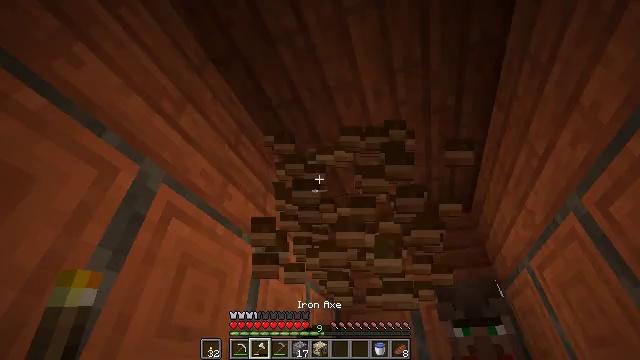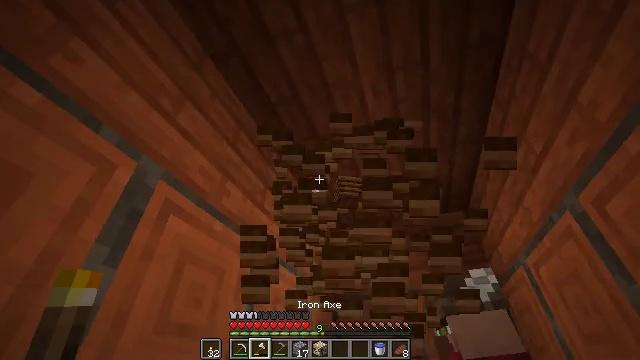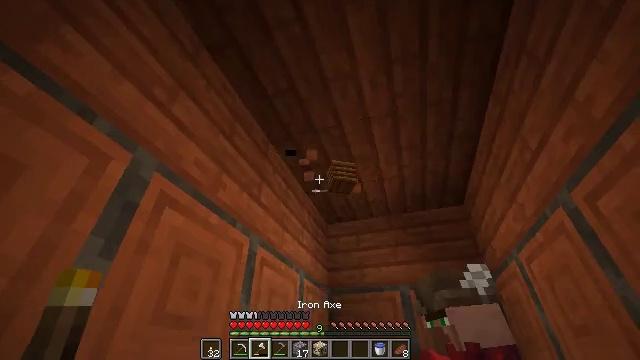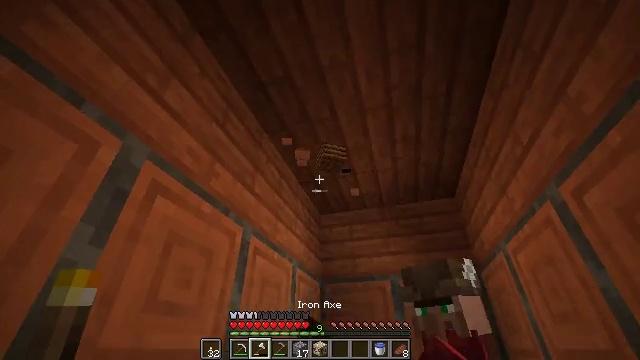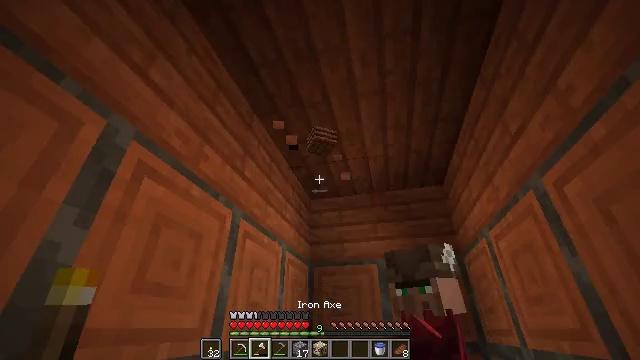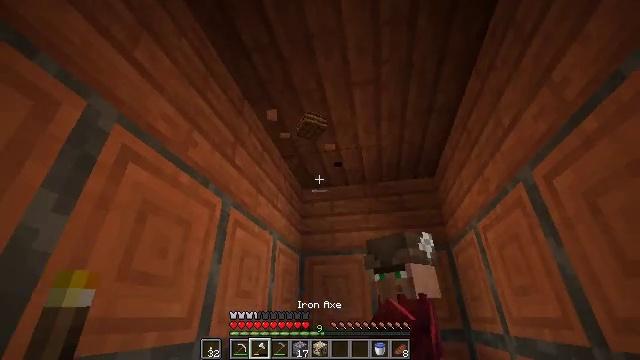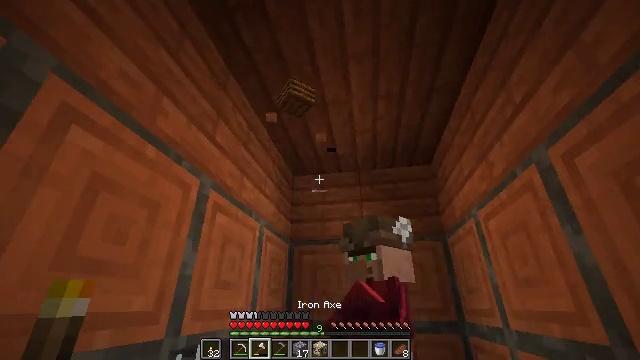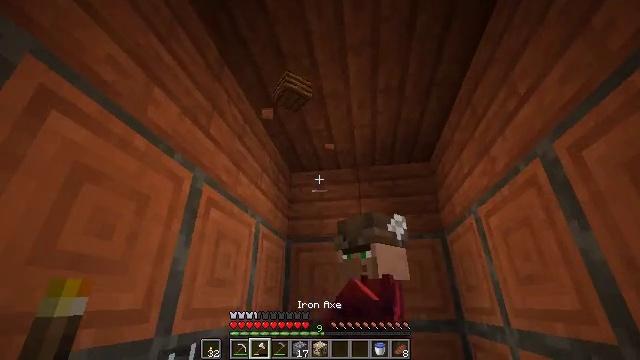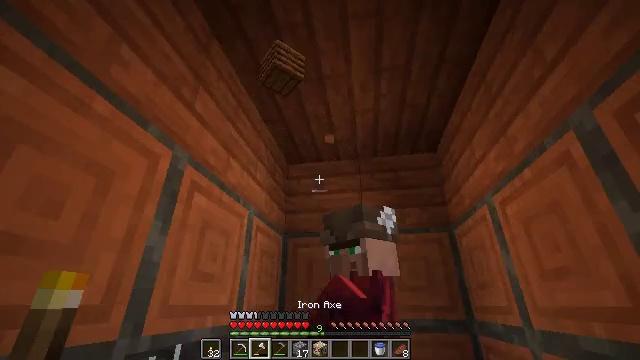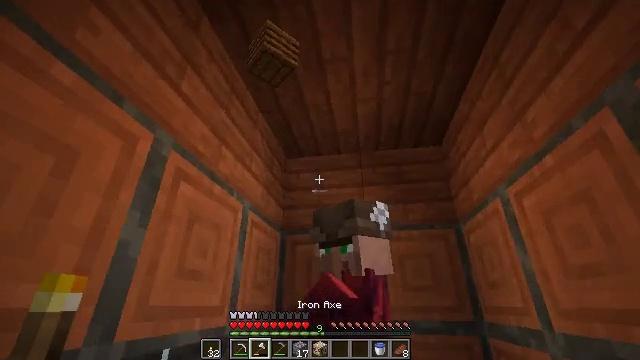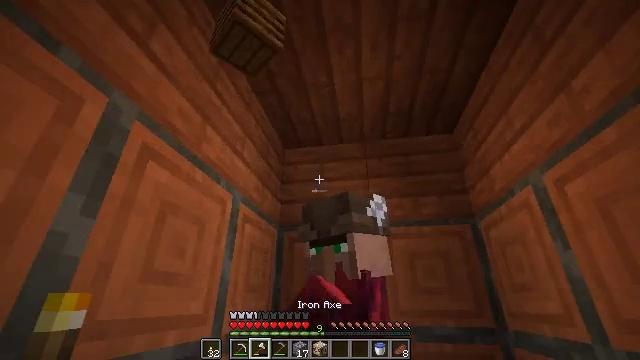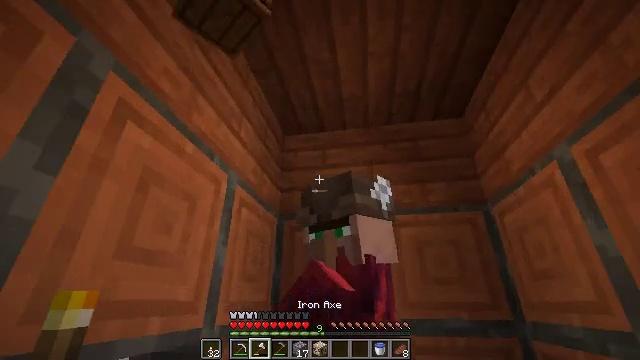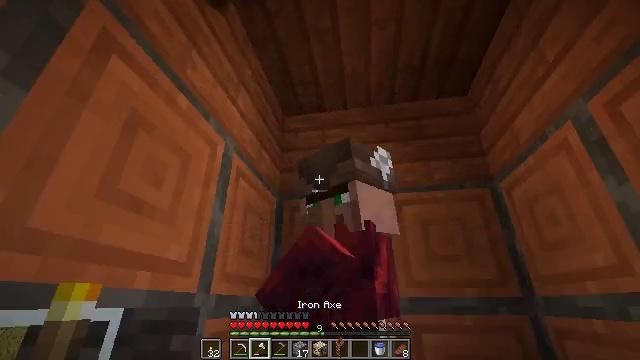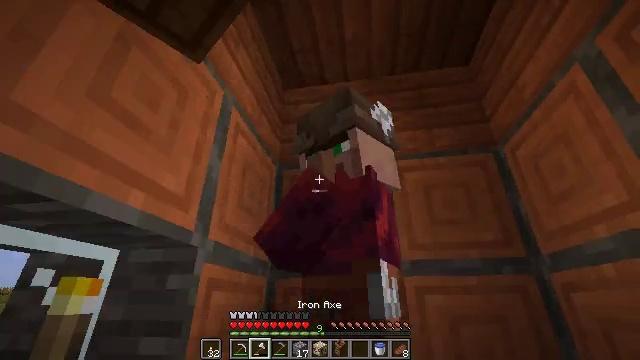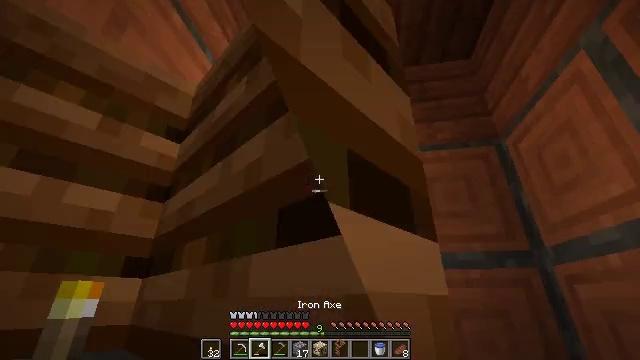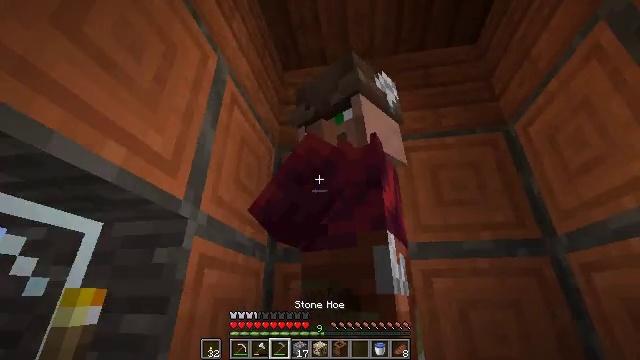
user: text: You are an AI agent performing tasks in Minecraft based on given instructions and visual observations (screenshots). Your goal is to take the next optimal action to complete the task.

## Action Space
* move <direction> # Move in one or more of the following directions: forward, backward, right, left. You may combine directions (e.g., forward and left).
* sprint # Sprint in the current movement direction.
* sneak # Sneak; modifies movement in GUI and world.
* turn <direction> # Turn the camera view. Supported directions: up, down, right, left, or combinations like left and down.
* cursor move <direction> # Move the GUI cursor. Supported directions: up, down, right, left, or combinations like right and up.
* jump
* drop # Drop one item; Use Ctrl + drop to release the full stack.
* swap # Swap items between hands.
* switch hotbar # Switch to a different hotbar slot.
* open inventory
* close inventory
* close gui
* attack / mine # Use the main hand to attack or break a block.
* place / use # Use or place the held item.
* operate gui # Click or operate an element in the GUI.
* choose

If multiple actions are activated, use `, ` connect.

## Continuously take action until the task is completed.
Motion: motion action
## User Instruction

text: Break the acacia wood to collect it.
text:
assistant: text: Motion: attack / mine
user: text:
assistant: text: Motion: turn down, attack / mine
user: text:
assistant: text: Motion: turn right and down, attack / mine
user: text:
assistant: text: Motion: turn right and down
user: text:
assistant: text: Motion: move forward, turn right and down
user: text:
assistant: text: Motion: move forward, turn right and down
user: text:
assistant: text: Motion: move forward
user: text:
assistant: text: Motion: move forward
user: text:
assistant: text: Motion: move forward
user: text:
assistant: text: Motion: move forward
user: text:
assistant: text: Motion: move forward
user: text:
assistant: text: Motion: move forward
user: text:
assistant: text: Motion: move forward
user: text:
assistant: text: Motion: no_op
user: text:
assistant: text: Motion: no_op
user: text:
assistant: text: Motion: turn right
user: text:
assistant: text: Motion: turn right and down
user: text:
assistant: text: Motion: turn right and down
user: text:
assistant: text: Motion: turn right and down
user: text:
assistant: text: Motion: move back, turn right and down
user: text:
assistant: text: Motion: move back, turn right and down
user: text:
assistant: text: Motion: move back, turn right and down
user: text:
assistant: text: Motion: move back, turn right and down
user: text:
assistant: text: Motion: move back, turn right and down
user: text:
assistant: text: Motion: move back, turn right and down
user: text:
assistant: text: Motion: move back, turn right and down
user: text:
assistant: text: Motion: move back, turn right and down
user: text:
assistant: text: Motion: move back, turn right and down
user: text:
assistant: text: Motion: move back, turn right and down
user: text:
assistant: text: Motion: turn right and down